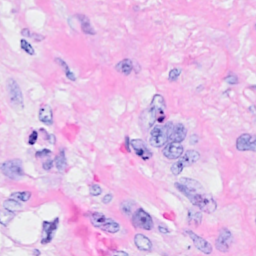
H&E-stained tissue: Breast